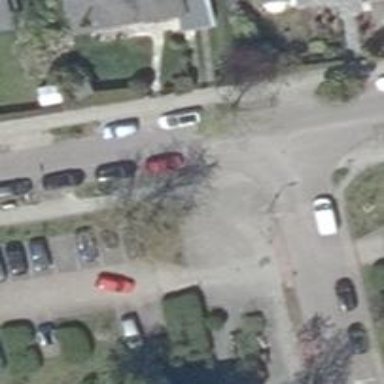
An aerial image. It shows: Residential road with asphalt surface and separate sidewalk.